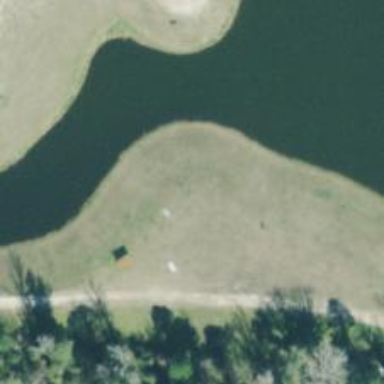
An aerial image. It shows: Disc golf course for leisure activity.